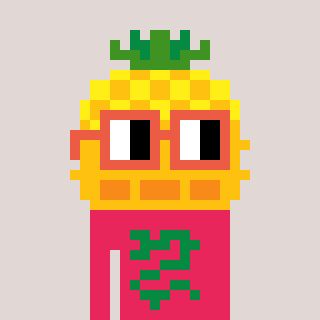
a pixel art character with square orange glasses, a pineapple-shaped head and a redpinkish-colored body on a warm background